Field crop: maize
Growth stage: 2
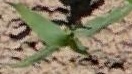
Species: maize